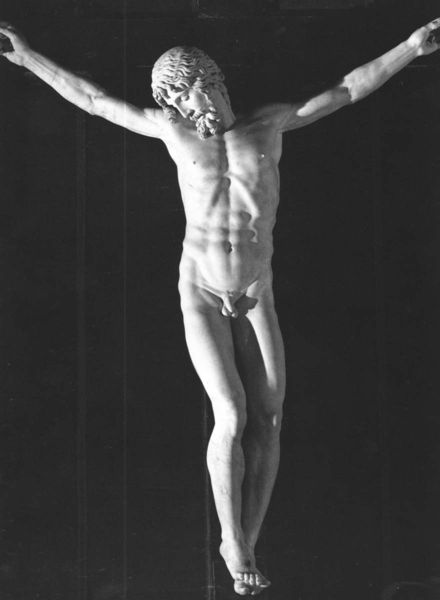
Titel: Kruzifix
Künstler: Benvenuto Cellini
Standort: El Escorial, S. Lorenzo el Real (EU - E)
Schlagwörter: akt, kopf, körper, mann, nackt, nackter, weiß, wunde, marmor, schwarz, bart, arme, augen, gesicht, stein, bildnis, haare, pose, locken, skulptur, statue, beine, füsse, muskeln, nabel, bauch, bildhauerei, plastik, steinmetz, nagel, nägel, dünn, geneigt, foto, penis, blut, hängen, kreuz, rippen, schwarzweiß, christus, jesus, kreuzigung, gekreuzigt, brustkorb, überkreuzt, pflock, skulpur, gekreuzigter, sehnen, glied, geschlechtsteile, allabaster